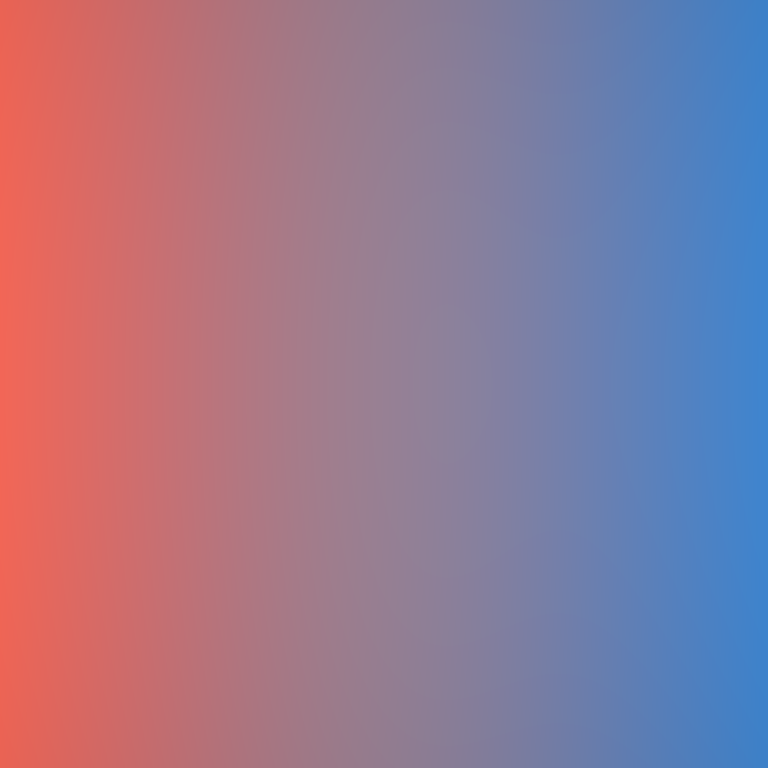
Abstract light effect, smooth gradient from warm red to cool blue, calm atmosphere, soft blend, no room, no furniture, no objects.